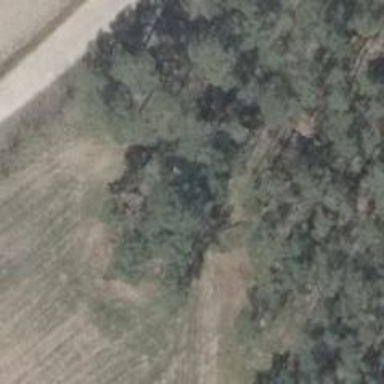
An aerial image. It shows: Hunting stand.